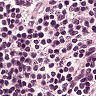
Metastatic tissue present: no